Field crop: tomato
Growth stage: 1
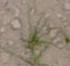
Species: cyperus